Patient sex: M
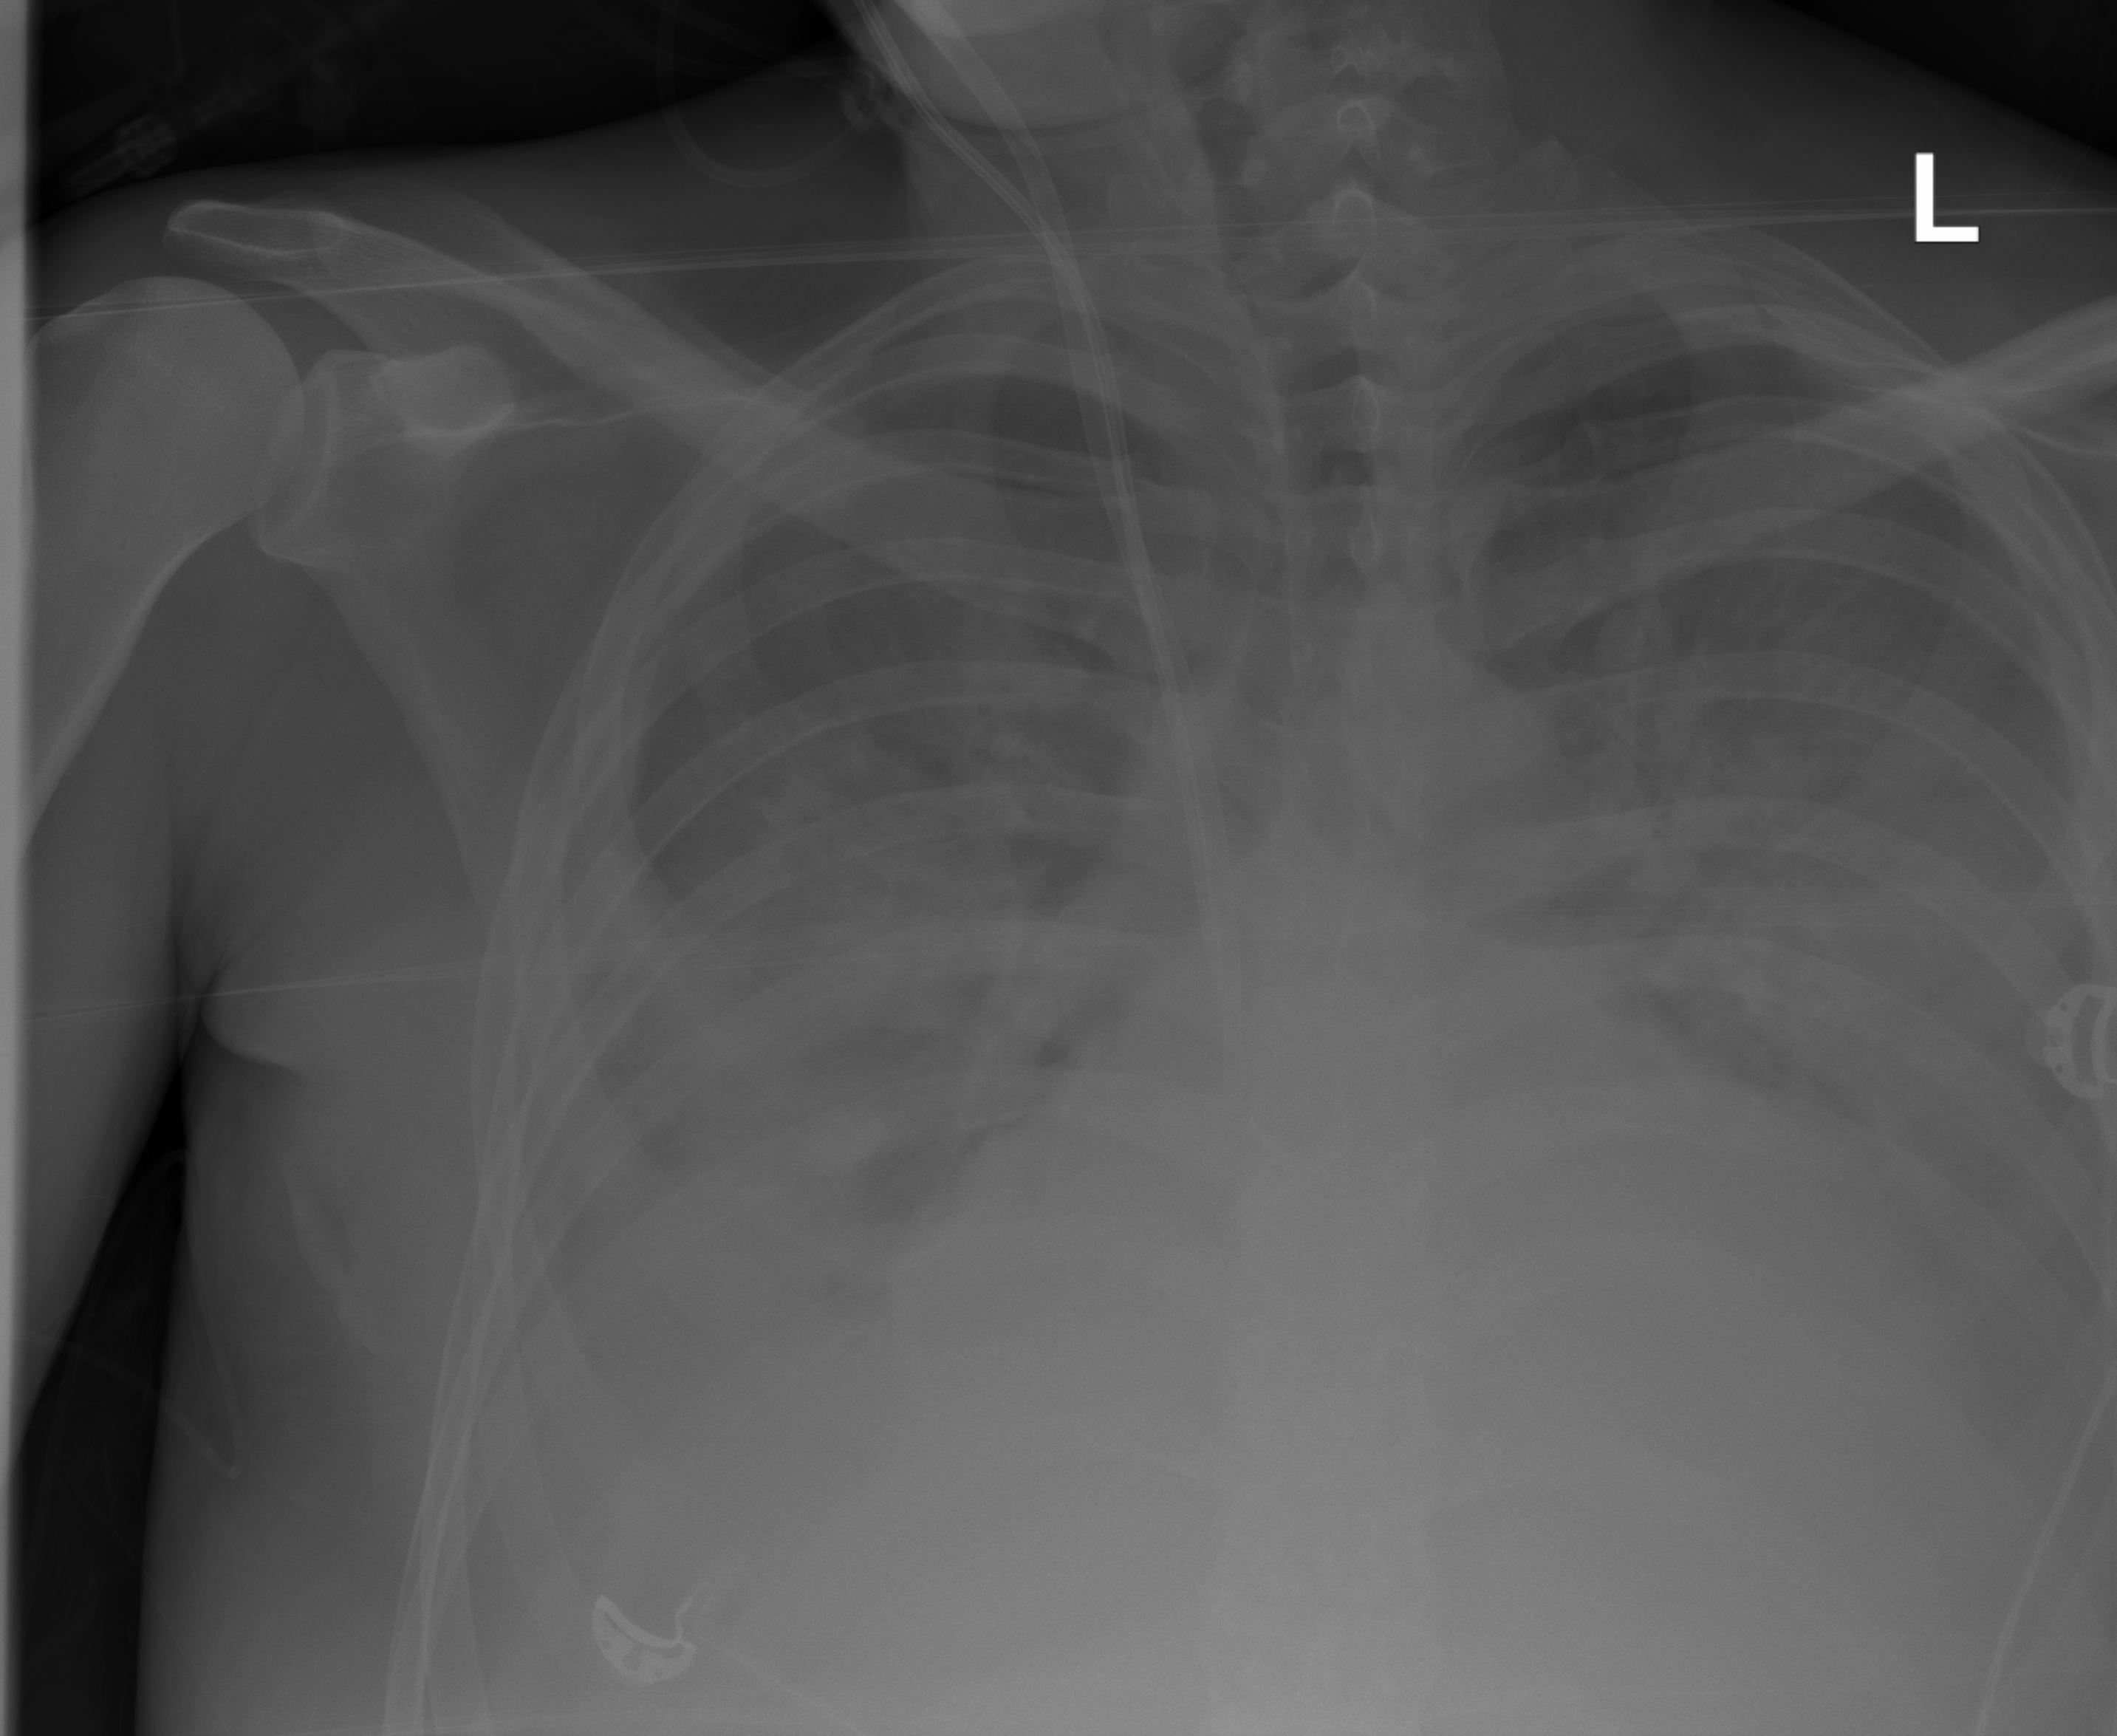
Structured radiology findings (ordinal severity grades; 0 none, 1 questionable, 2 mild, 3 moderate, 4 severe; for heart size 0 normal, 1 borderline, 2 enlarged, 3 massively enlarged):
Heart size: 2
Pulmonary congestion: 0
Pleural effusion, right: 3
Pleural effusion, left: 3
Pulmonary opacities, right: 2
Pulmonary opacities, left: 2
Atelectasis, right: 2
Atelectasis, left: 2